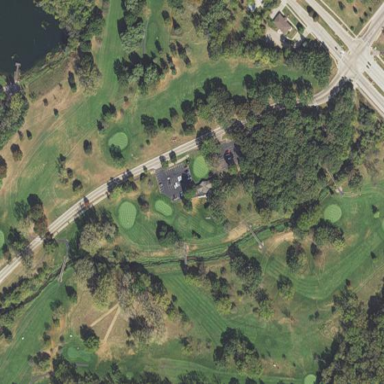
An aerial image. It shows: Golf course surrounded by greenery.